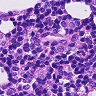
Metastatic tissue present: no